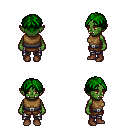
a pixel art fantasy rpg character, female body template, orc, green skin, leather chest armor, metal pants, green parted hairstyle, brown shoes, four views (front, back, left, right), 2x2 character sprite sheet, small pixel art, hard edges, no anti-aliasing